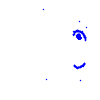
Particle: pion